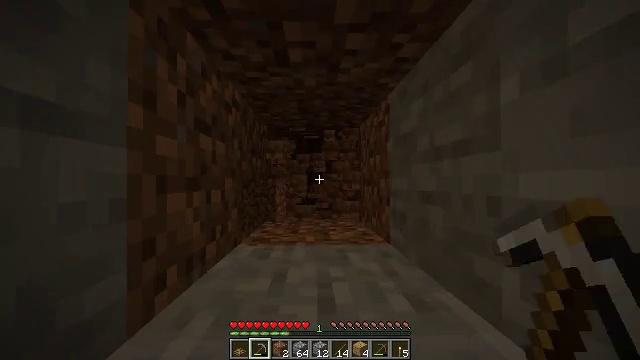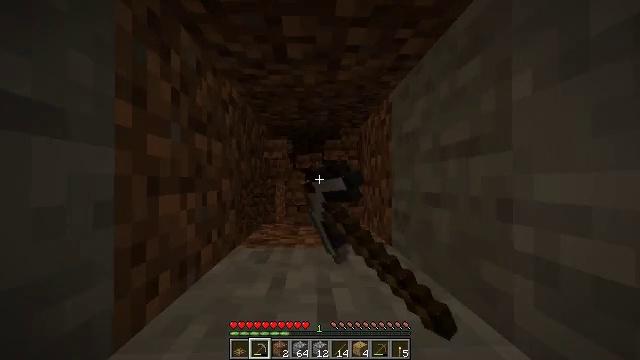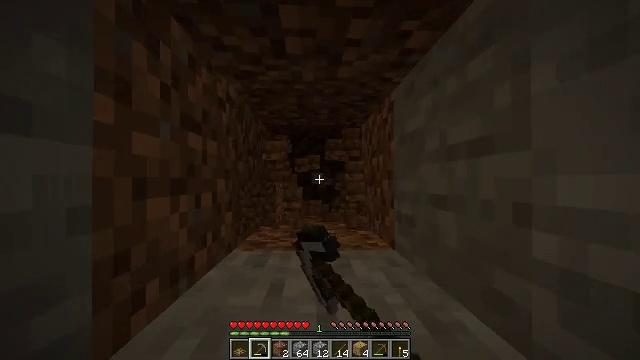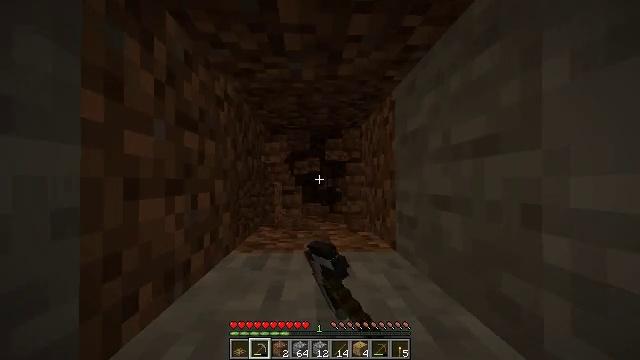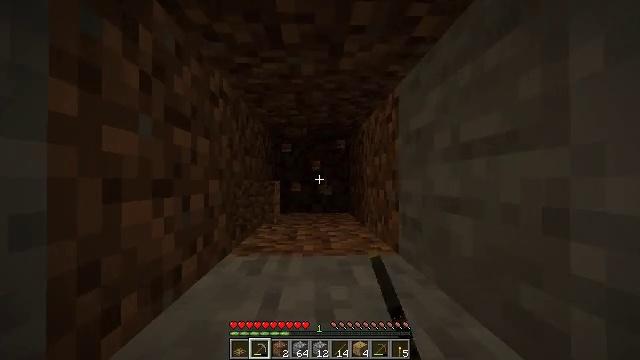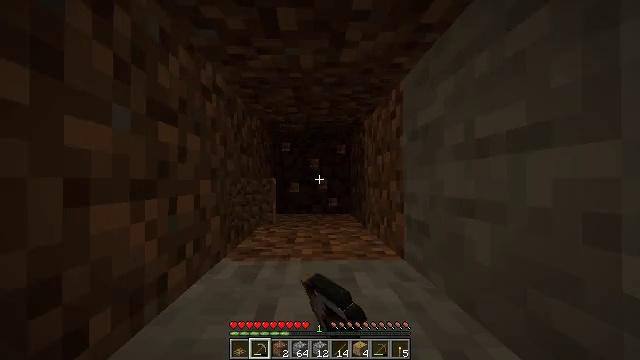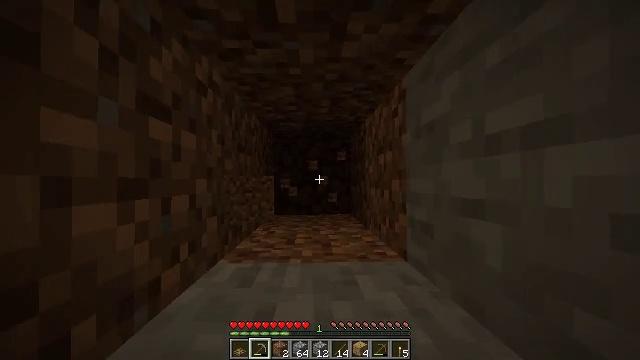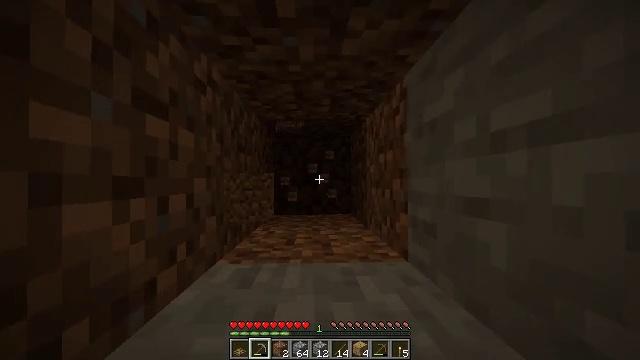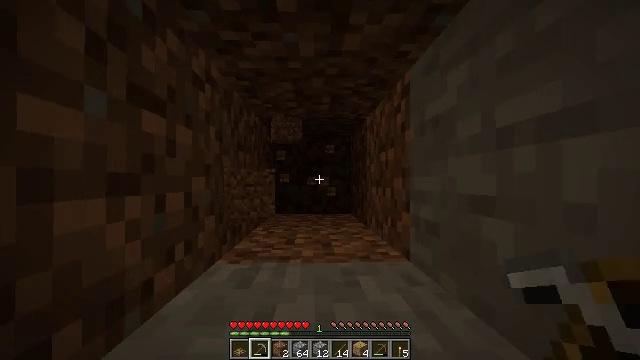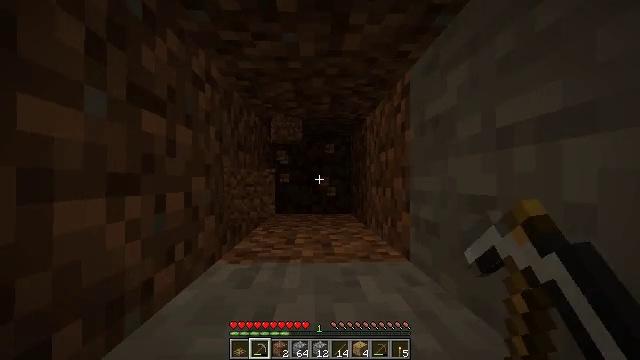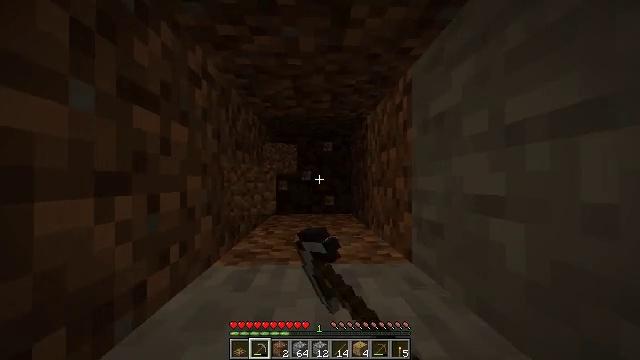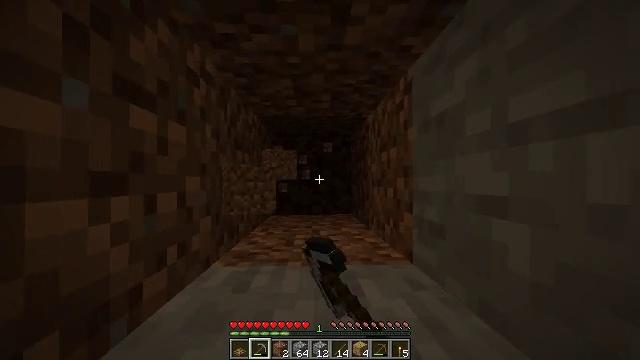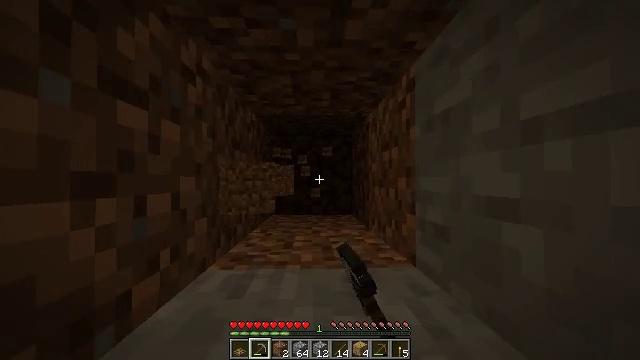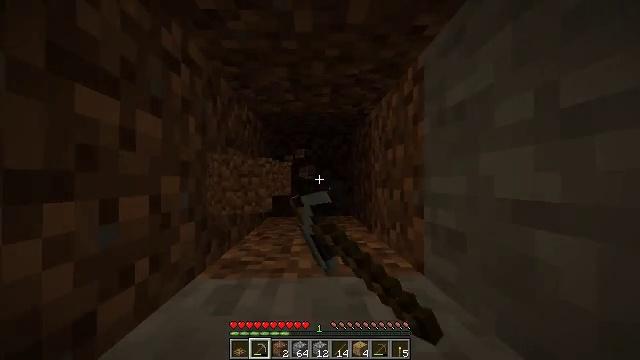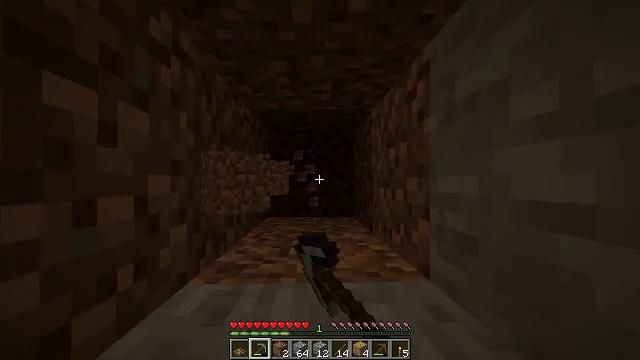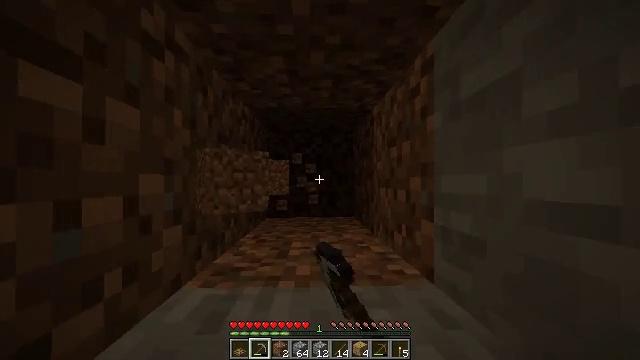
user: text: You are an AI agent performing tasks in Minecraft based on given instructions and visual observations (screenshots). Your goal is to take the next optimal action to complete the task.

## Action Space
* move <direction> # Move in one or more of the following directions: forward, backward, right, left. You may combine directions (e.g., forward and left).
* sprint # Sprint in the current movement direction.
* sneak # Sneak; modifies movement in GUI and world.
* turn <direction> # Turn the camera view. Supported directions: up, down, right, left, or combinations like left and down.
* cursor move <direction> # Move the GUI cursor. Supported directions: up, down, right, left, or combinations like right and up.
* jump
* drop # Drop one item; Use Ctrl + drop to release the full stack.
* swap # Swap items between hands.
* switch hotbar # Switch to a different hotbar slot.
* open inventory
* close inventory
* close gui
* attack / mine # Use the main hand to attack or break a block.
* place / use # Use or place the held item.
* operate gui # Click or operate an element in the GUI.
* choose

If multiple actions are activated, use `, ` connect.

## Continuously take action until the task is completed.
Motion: motion action
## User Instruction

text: Get dirt block.
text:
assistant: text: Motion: move forward, attack / mine
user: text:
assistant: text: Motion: move forward, attack / mine
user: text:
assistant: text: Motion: move forward, attack / mine
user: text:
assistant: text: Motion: move forward, attack / mine
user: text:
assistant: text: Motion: move forward, attack / mine
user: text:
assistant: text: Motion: attack / mine
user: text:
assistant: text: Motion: attack / mine
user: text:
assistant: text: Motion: attack / mine
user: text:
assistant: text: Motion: attack / mine
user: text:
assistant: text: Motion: move forward, attack / mine
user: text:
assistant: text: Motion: move forward, attack / mine
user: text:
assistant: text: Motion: move forward, attack / mine
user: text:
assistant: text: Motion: move forward, attack / mine
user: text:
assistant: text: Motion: move forward, attack / mine
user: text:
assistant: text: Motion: move forward, attack / mine
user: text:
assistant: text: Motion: move forward, attack / mine
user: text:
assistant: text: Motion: move forward, attack / mine
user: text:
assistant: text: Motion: move forward, attack / mine
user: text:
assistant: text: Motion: move forward, attack / mine
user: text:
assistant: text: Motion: move forward, attack / mine
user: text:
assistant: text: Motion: move forward, attack / mine
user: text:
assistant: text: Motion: move forward, attack / mine
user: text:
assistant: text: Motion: move forward, attack / mine
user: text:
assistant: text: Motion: move forward, attack / mine
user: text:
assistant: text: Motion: move forward, attack / mine
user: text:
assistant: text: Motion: move forward, attack / mine
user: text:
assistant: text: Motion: move forward, attack / mine
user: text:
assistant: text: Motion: move forward, attack / mine
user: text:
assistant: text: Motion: move forward, attack / mine
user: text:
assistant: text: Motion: move forward, attack / mine